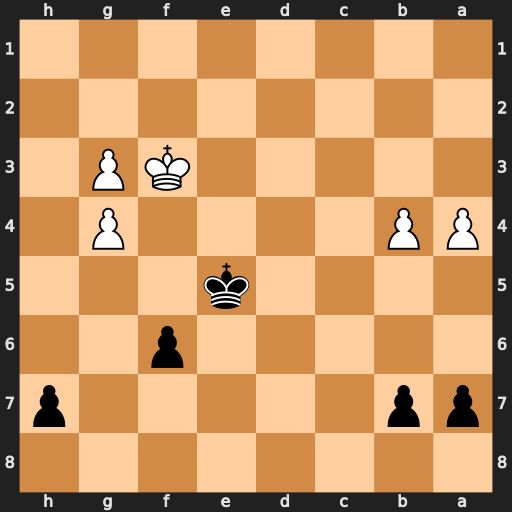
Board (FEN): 8/pp5p/5p2/4k3/PP4P1/5KP1/8/8
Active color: b
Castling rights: -
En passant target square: -
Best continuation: a6 g5 fxg5